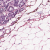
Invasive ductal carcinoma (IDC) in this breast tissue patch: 1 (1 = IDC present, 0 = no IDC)